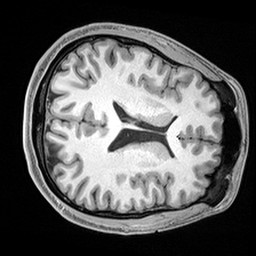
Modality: T1w
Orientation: axial
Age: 32
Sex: male
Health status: healthy
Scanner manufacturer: siemens
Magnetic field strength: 3 T
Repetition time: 2.4 s
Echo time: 0.00217 s